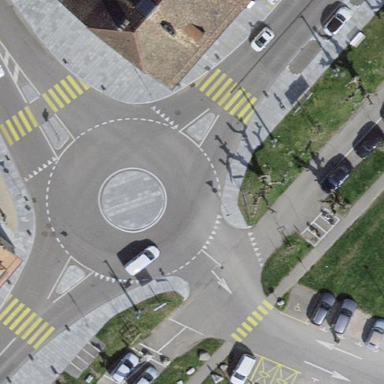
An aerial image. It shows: Primary highway intersecting roundabout.